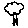
Label: tree